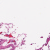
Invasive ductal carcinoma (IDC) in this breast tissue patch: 0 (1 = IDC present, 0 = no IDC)